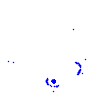
Particle: pion